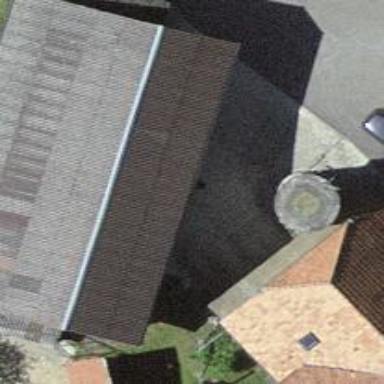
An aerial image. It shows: Barn.